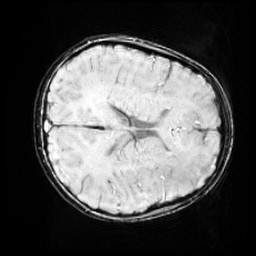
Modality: SWI
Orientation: axial
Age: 10
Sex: male
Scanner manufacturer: siemens
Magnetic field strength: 3 T
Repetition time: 0.027 s
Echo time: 0.02 s